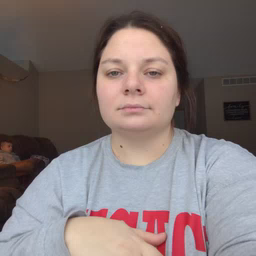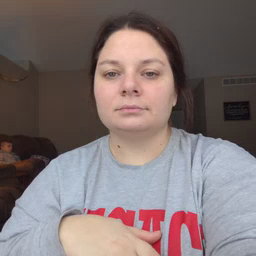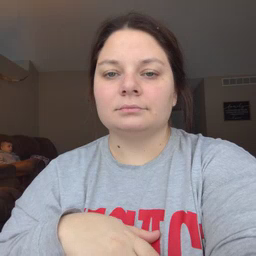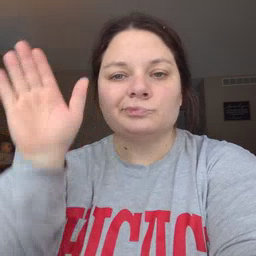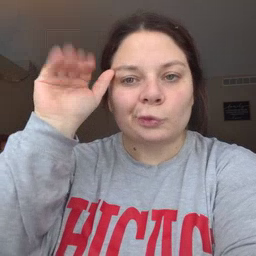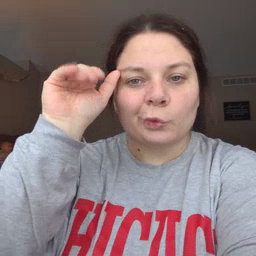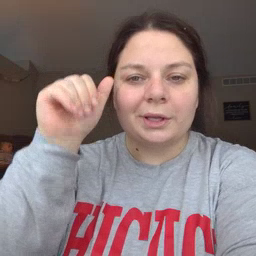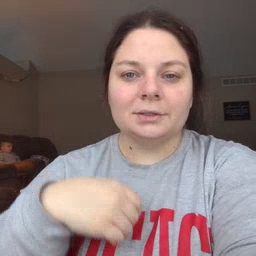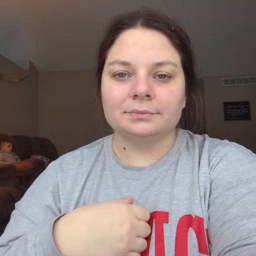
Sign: donkey